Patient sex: M
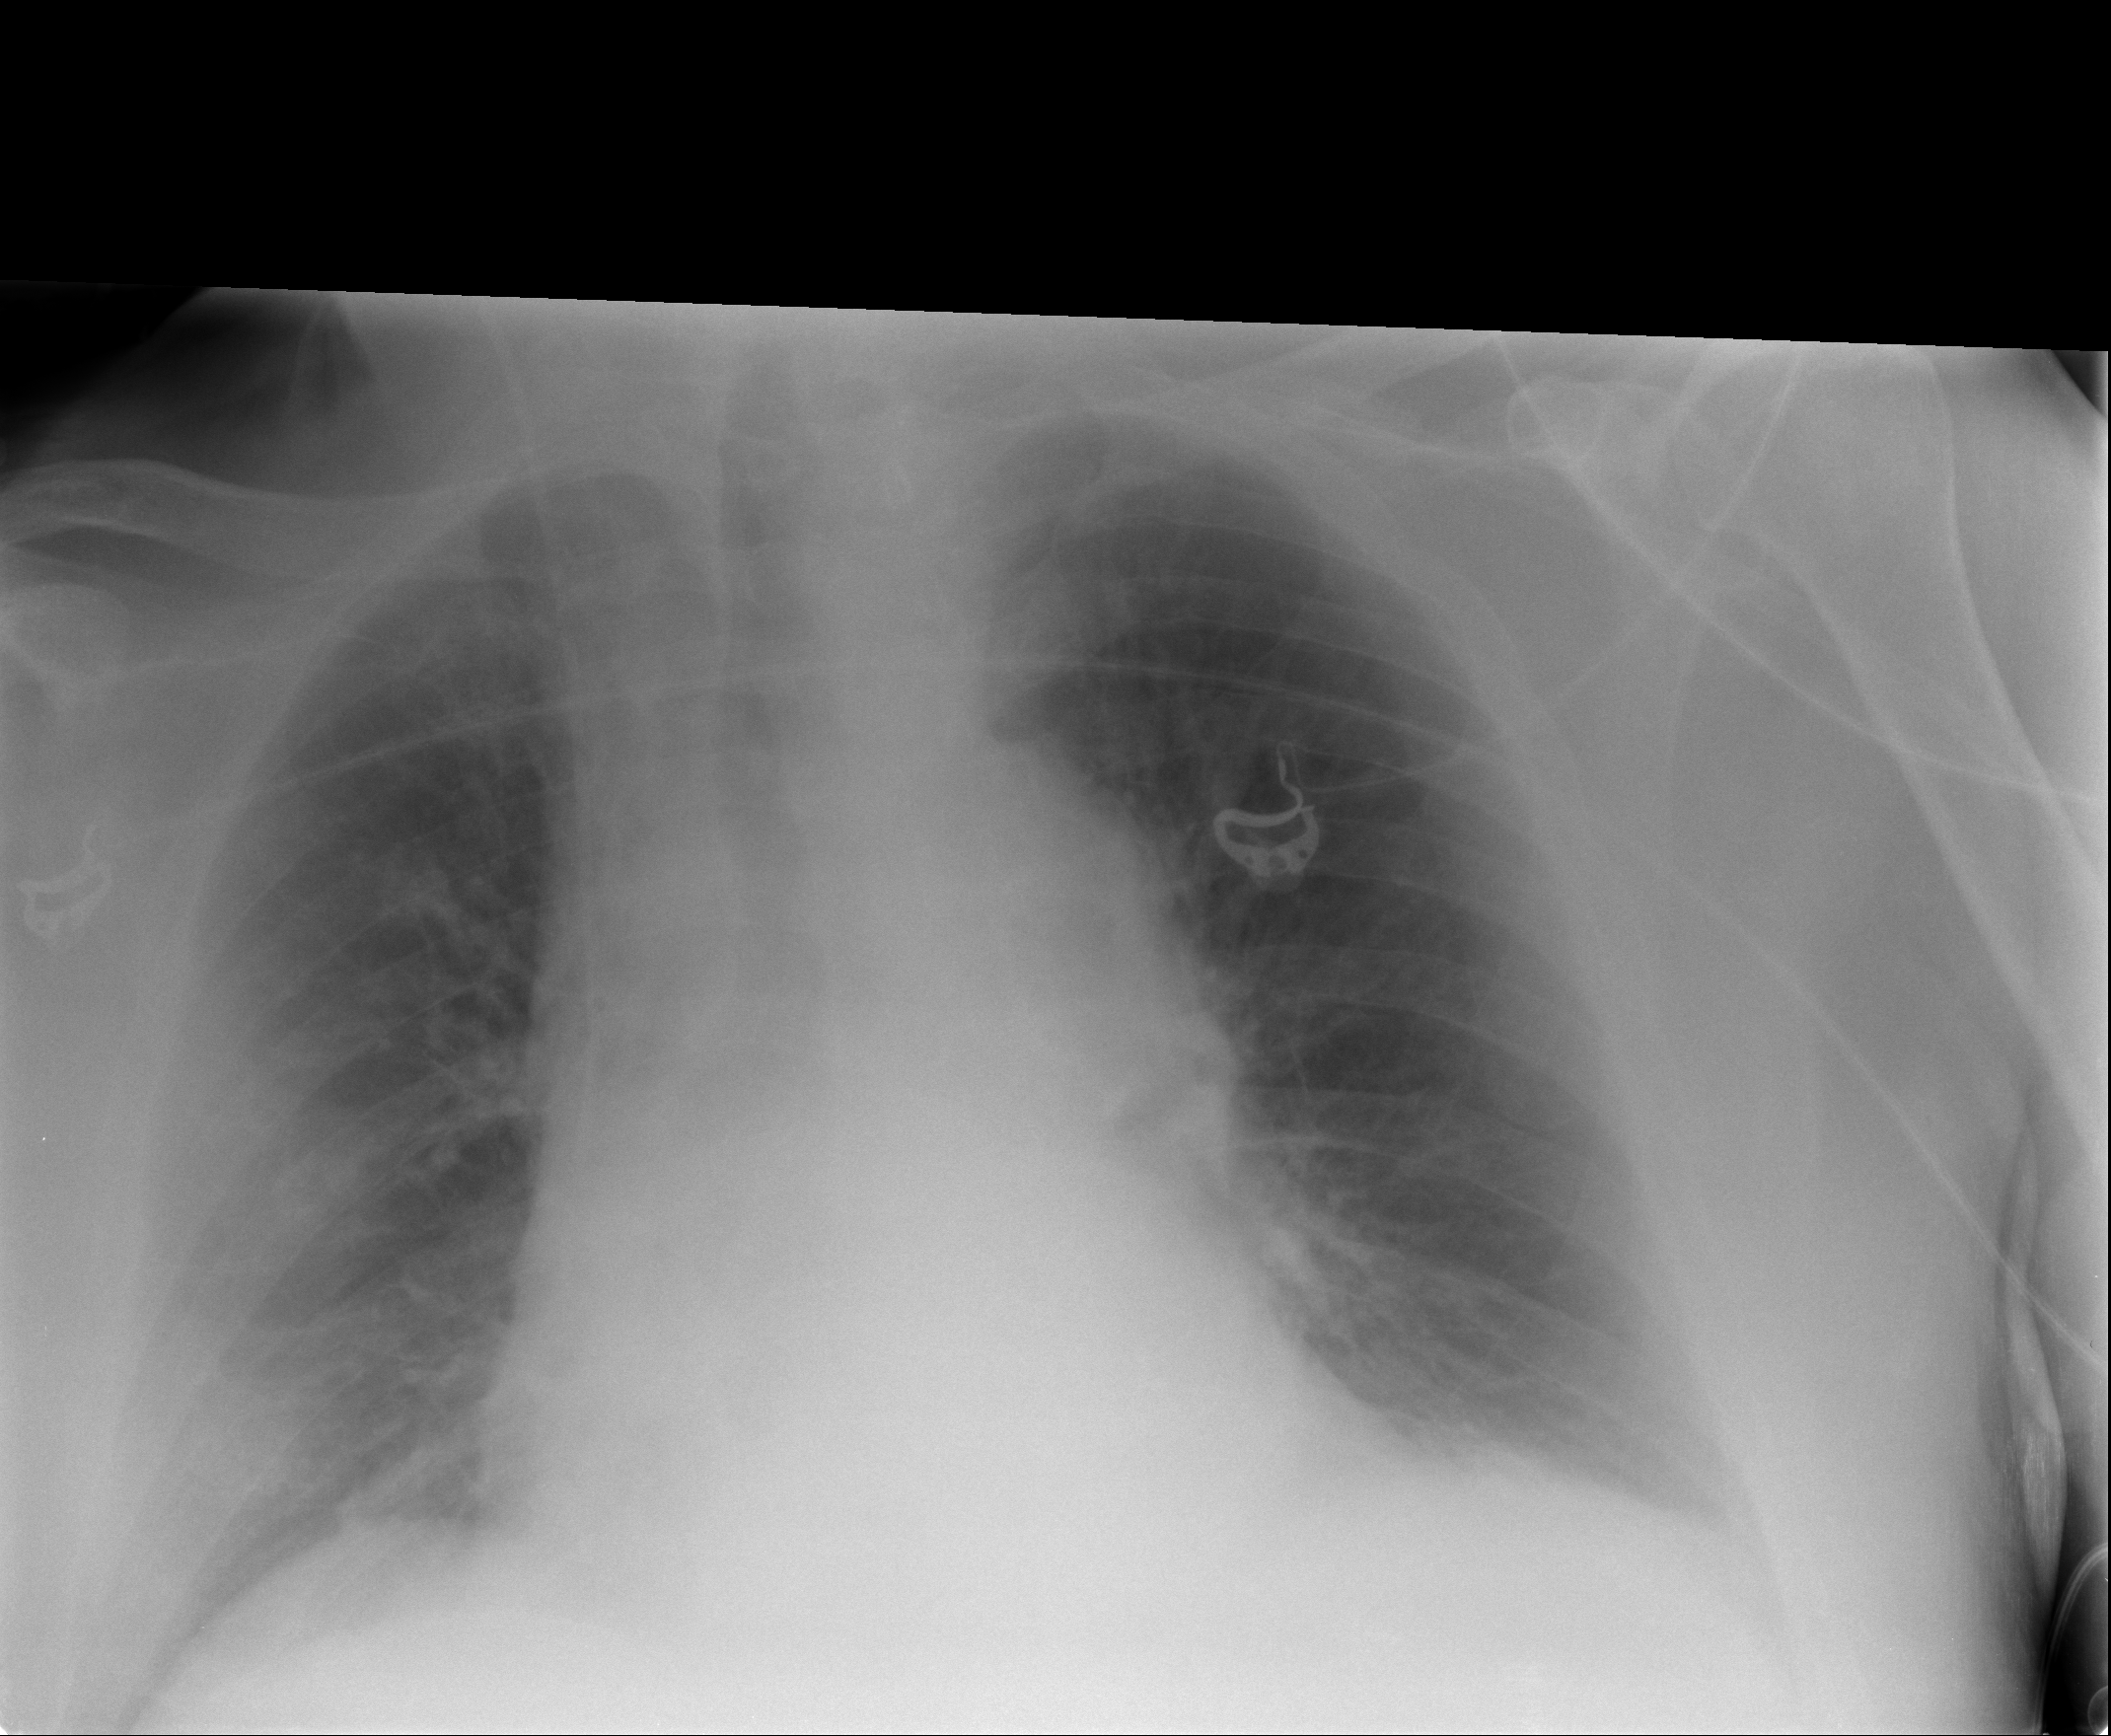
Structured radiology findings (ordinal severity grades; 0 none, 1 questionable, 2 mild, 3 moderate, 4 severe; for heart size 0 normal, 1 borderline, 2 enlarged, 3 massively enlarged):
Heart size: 1
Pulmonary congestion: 2
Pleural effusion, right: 2
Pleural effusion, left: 2
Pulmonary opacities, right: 1
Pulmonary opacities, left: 1
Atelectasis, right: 2
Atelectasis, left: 2